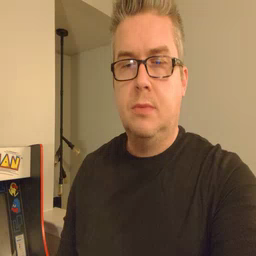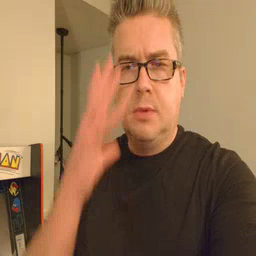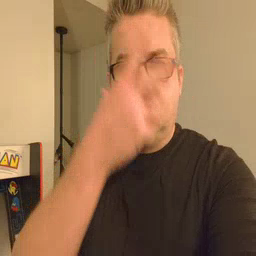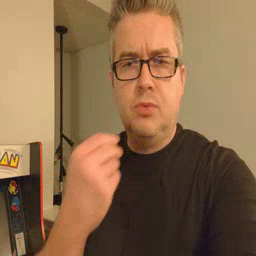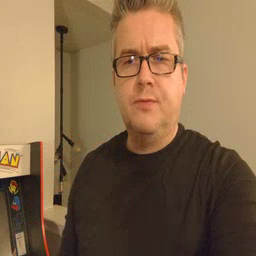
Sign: pretty